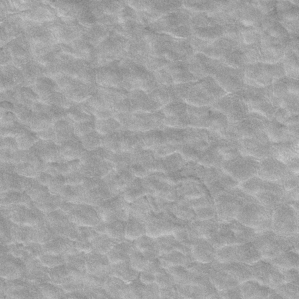
Label: frost